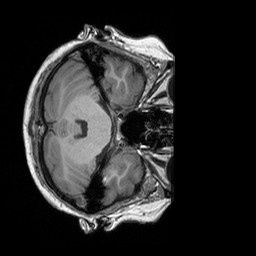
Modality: T1w
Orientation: axial
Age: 63
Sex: female
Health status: healthy
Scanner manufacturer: siemens
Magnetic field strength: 3 T
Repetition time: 2.3 s
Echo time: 0.00303 s